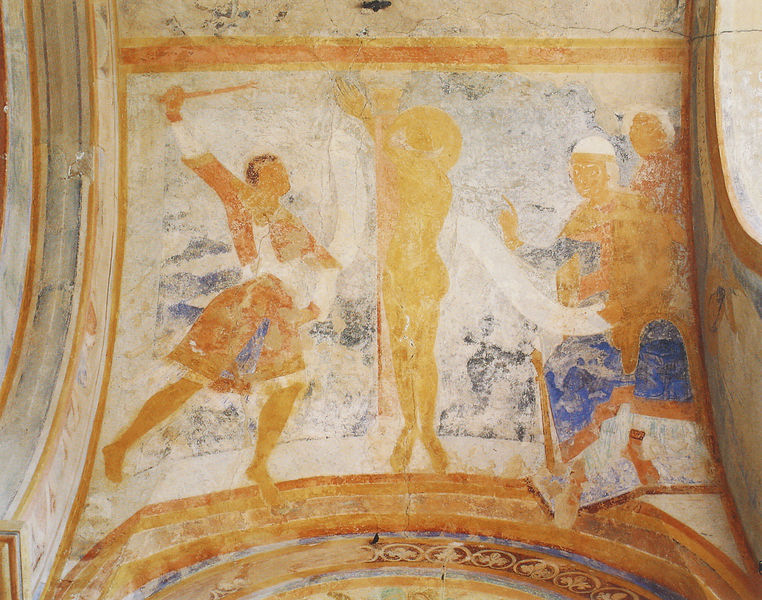
Titel: Romanische Dorfkirche in Idensen
Standort: Idensen, Dorfkirche (EU - D - Nds)
Schlagwörter: akt, blau, hand, kampf, mann, nackt, weiß, menschen, bunt, finger, hut, männer, orange, säule, rot, malerei, ornament, alt, kappe, herodes, hinrichtung, kirche, gewand, mantel, decke, personen, krone, stock, engel, beine, fesseln, bogen, zuschauer, occer, rundbogen, könig, dekor, wandgemälde, wandmalerei, foto, gewölbe, schwert, schlag, peitsche, pilatus, fürst, heiligenschein, christus, jesus, mittelalter, heiliger, deckengemälde, fresko, schlagen, fresco, mittelalterlich, sakralbau, deckenmalerei, martyrer, folter, marter, passion, verblasst, auspeitschen, quälen, pontius, jeusu, marterung, orange4, flagellation